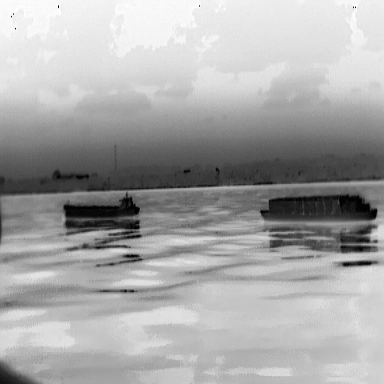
There are two objects shown in the infrared image, including a liner, and a fishing_boat.